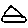
Label: house